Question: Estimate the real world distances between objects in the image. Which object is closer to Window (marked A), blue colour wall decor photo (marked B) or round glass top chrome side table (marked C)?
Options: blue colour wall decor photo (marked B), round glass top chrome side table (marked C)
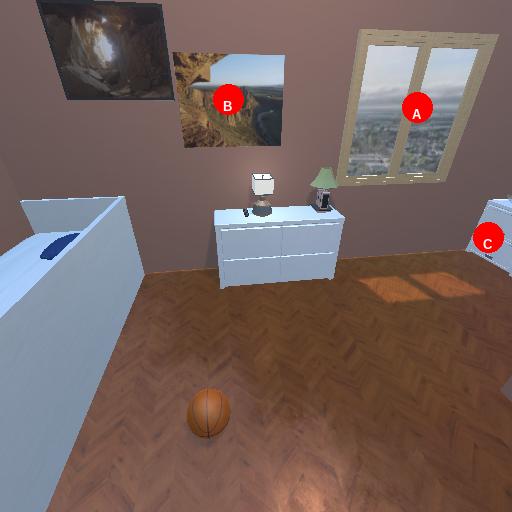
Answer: blue colour wall decor photo (marked B)